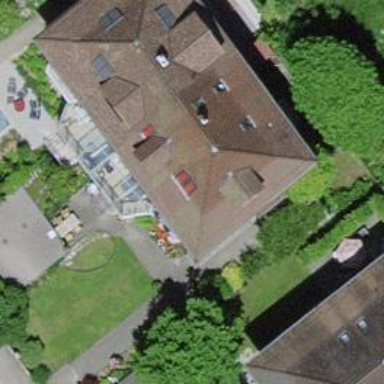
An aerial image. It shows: Residential building.